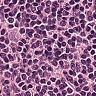
Metastatic tissue present: no